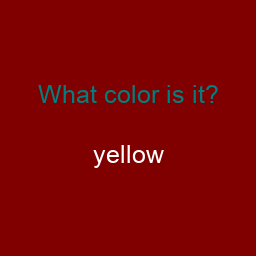
Color: white
Color name shown: yellow
Background color: maroon
Question text color: teal